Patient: sex M, age 72
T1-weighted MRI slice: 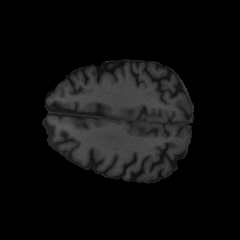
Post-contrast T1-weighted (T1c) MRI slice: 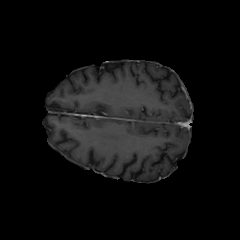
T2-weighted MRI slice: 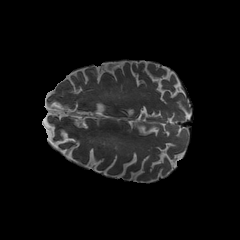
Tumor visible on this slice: no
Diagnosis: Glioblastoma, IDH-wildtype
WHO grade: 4